Question: I am using Primefaces 4.0.Problem is with the barchart, the bar touches the canvas border and when i hover mouse over the bar then x-y axis label overlapes the title of the bar chart.My Barchart values ranges from 0 to 40.

My barchart code is as follows
'''
<p:barChart
value="#{chartBean.chart}" title="#{chartBean.title}"
style="height:140px;width:320px"
barMargin="18" barPadding="10" animate="true">
</p:barChart>
'''
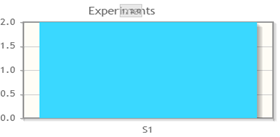
Answer: Use attribute.Hope it solves your problem.
'''
<p:barChart
value="#{chartBean.chart}" title="#{chartBean.title}"
style="height:140px;width:320px"
barMargin="18" min="0" barPadding="10" animate="true">
</p:barChart>
'''